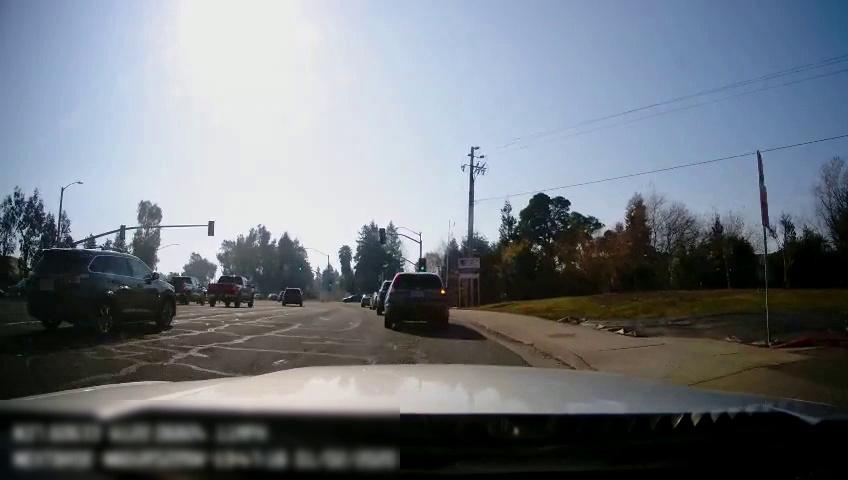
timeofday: Dusk/Dawn/Twilight
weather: Sunny
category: Drivable Space
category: Vehicles | SUV
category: Vehicles | SUV
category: Vehicles | SUV
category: Vehicles | Car
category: Vehicles | Car
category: Vehicles | Truck
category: Vehicles | Truck
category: Vehicles | SUV
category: Vehicles | Car
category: Traffic | Signs
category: Traffic | Lights
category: Traffic | Lights
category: Traffic | Signs
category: Traffic | Lights
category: Traffic | Lights